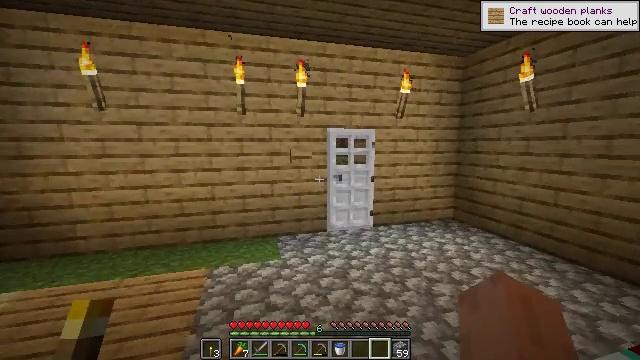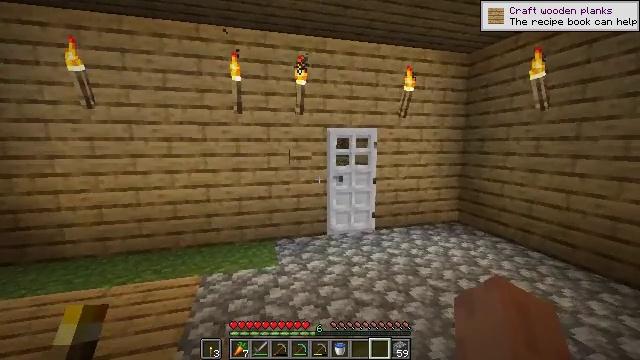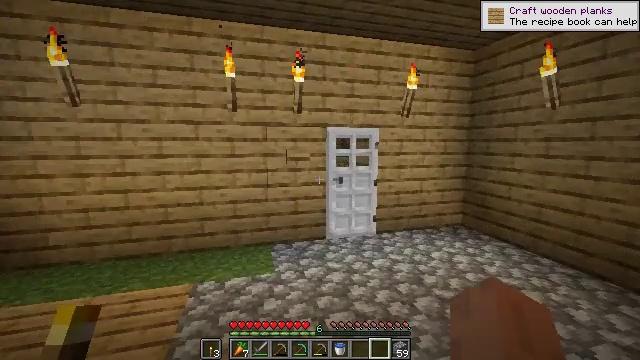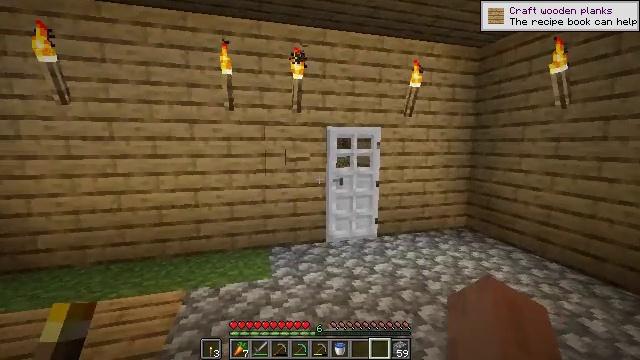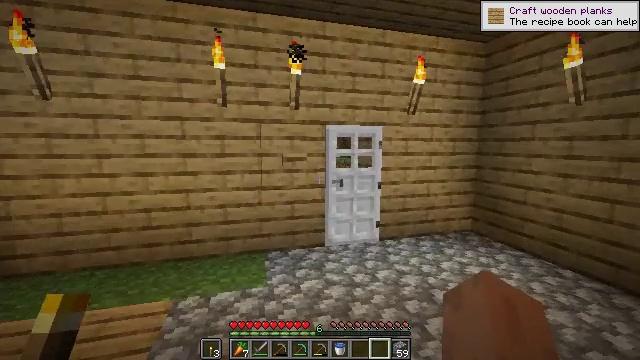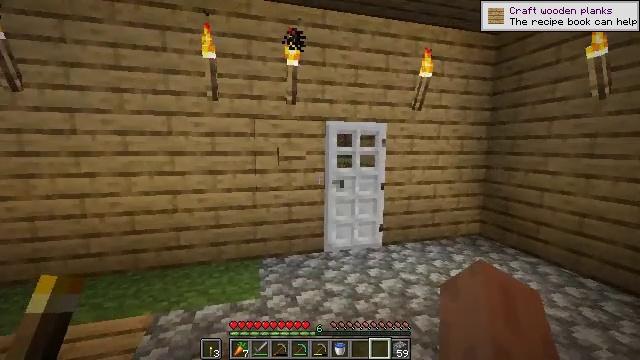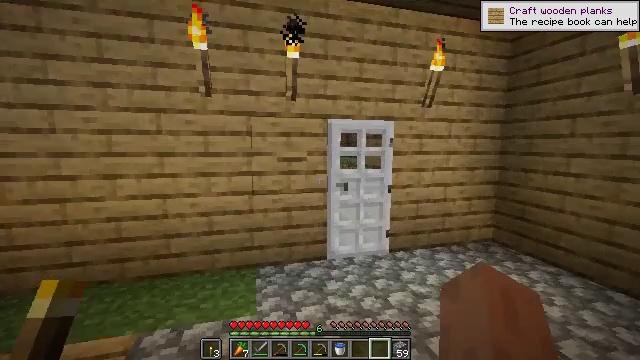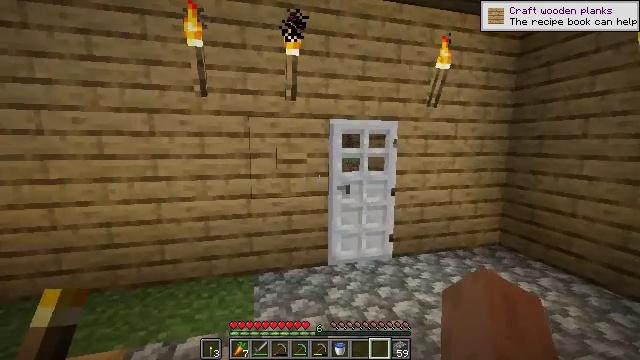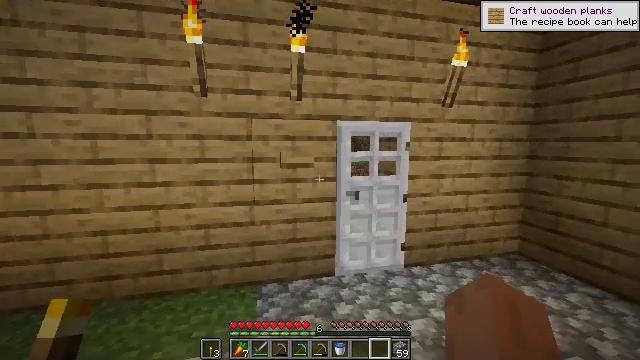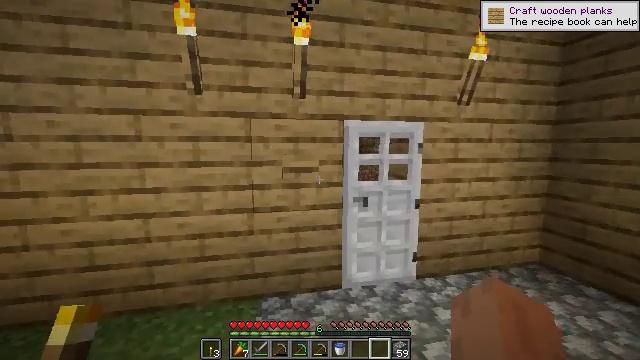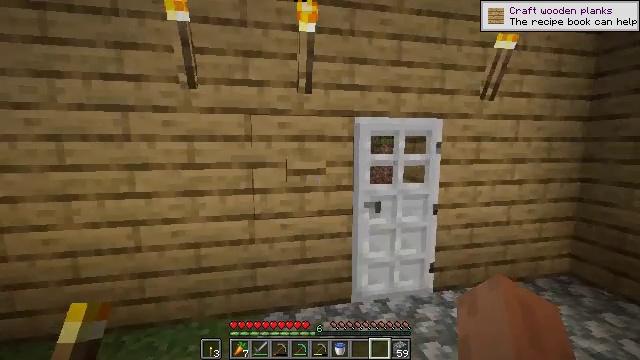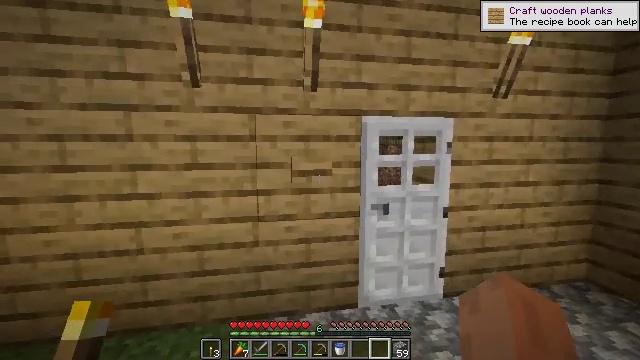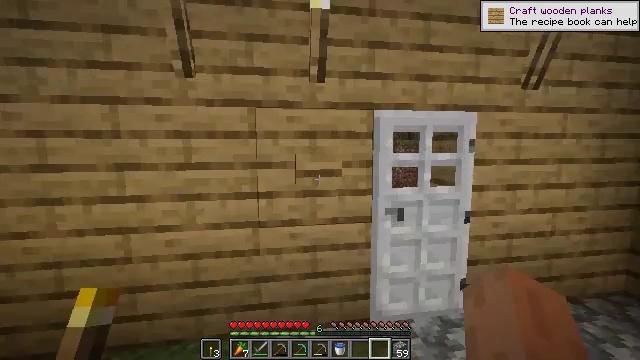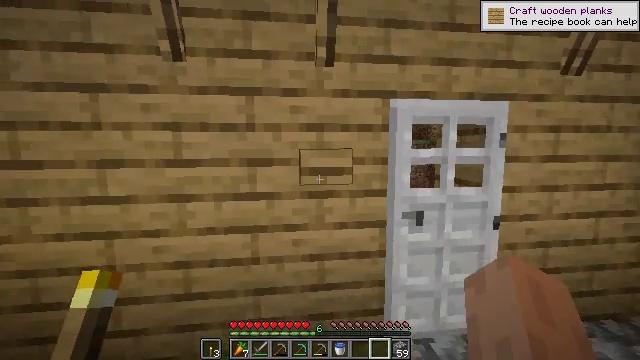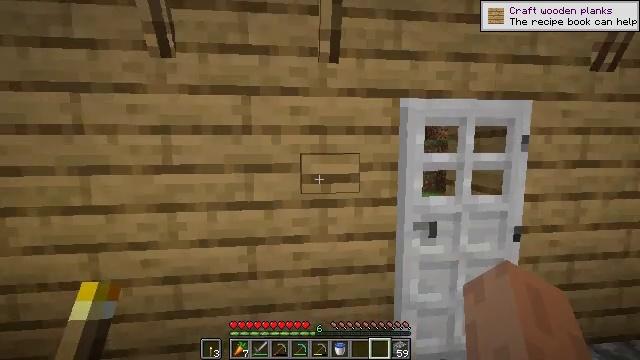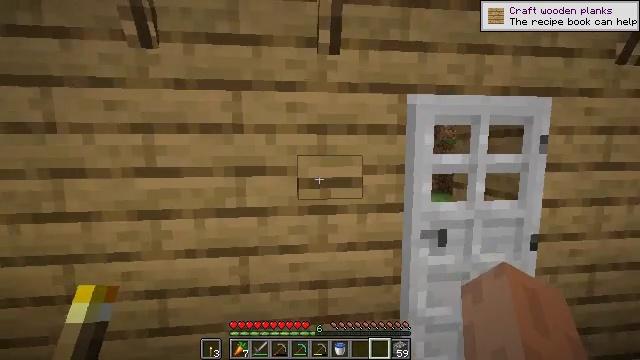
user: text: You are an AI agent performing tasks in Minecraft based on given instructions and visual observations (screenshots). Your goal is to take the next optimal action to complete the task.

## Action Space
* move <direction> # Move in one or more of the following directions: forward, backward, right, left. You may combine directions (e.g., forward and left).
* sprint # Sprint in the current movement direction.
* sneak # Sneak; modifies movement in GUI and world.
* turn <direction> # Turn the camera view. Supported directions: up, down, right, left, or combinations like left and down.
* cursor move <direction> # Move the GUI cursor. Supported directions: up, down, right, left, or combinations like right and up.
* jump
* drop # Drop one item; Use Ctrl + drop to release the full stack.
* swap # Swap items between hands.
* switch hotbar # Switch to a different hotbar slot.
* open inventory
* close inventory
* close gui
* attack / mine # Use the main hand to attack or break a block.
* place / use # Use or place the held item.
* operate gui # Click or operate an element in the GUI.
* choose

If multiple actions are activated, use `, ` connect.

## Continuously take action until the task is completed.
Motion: motion action
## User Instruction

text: Open the crafting table to make a diamond sword.
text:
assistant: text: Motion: move forward
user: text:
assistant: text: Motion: move forward
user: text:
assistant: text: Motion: move forward
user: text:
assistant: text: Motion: move forward
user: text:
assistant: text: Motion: move forward
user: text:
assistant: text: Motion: move forward
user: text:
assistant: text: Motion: move forward
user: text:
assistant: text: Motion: move forward, turn left
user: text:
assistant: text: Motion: move forward
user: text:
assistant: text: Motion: move forward, turn left
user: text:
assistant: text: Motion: move forward, turn left
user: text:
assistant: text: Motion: move forward, turn left
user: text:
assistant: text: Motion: move forward, turn left
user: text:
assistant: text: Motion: move forward
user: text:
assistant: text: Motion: no_op
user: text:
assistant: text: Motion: no_op
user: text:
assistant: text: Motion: no_op
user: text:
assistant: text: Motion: no_op
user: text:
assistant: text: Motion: no_op
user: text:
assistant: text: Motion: no_op
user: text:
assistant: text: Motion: no_op
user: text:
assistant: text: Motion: use / place
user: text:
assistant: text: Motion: use / place
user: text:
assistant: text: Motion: no_op
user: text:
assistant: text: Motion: no_op
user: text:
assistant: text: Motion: turn right
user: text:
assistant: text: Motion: move forward, turn right
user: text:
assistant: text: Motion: move forward, turn right
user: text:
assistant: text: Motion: move forward, turn right
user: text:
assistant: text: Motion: move forward, turn right